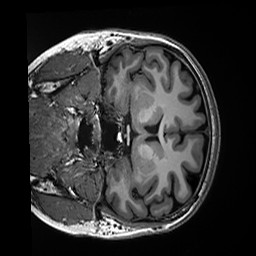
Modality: T1w
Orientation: coronal
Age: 29
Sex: female
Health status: healthy
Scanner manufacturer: siemens
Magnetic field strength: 3 T
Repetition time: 2.5 s
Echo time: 0.00299 s